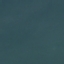
Land use / land cover class: SeaLake